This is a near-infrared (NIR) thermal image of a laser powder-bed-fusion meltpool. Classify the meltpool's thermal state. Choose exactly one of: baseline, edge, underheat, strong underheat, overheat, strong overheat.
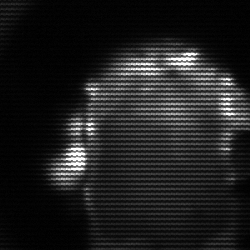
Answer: baseline